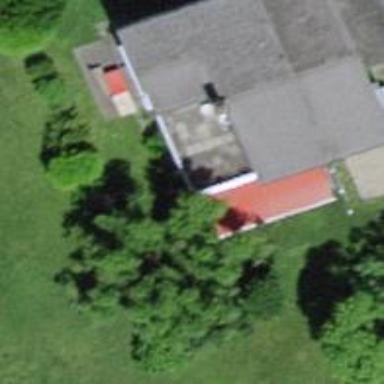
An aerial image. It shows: Detached building.